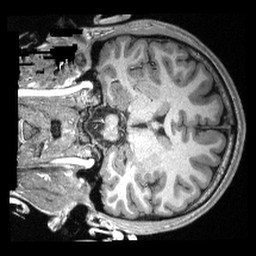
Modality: T1w
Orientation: coronal